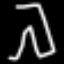
Label: pants